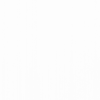
Label: dusty